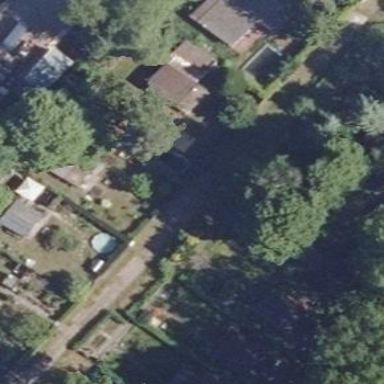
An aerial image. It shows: Area designated for allotments.